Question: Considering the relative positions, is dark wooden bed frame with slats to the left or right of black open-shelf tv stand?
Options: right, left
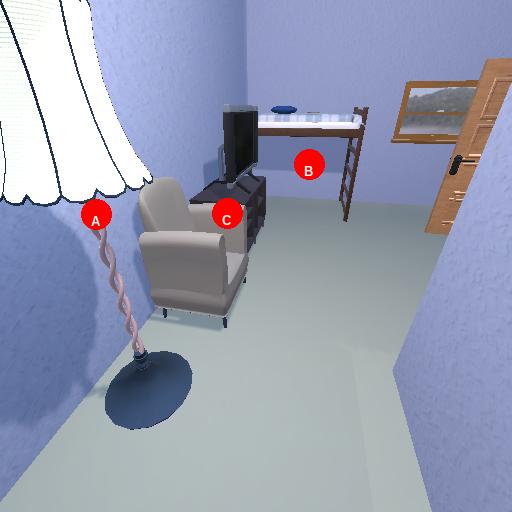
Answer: right